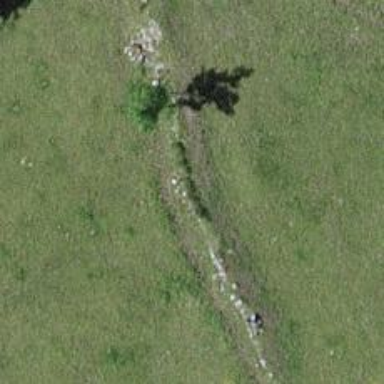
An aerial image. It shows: Wall made of dry stone.